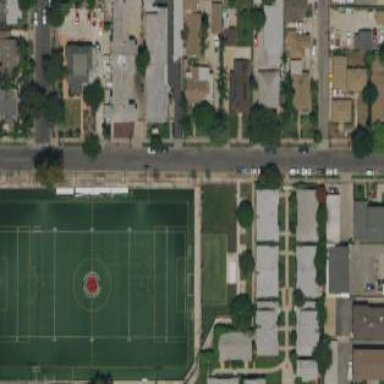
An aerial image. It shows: Soccer pitch for playing football.